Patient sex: M
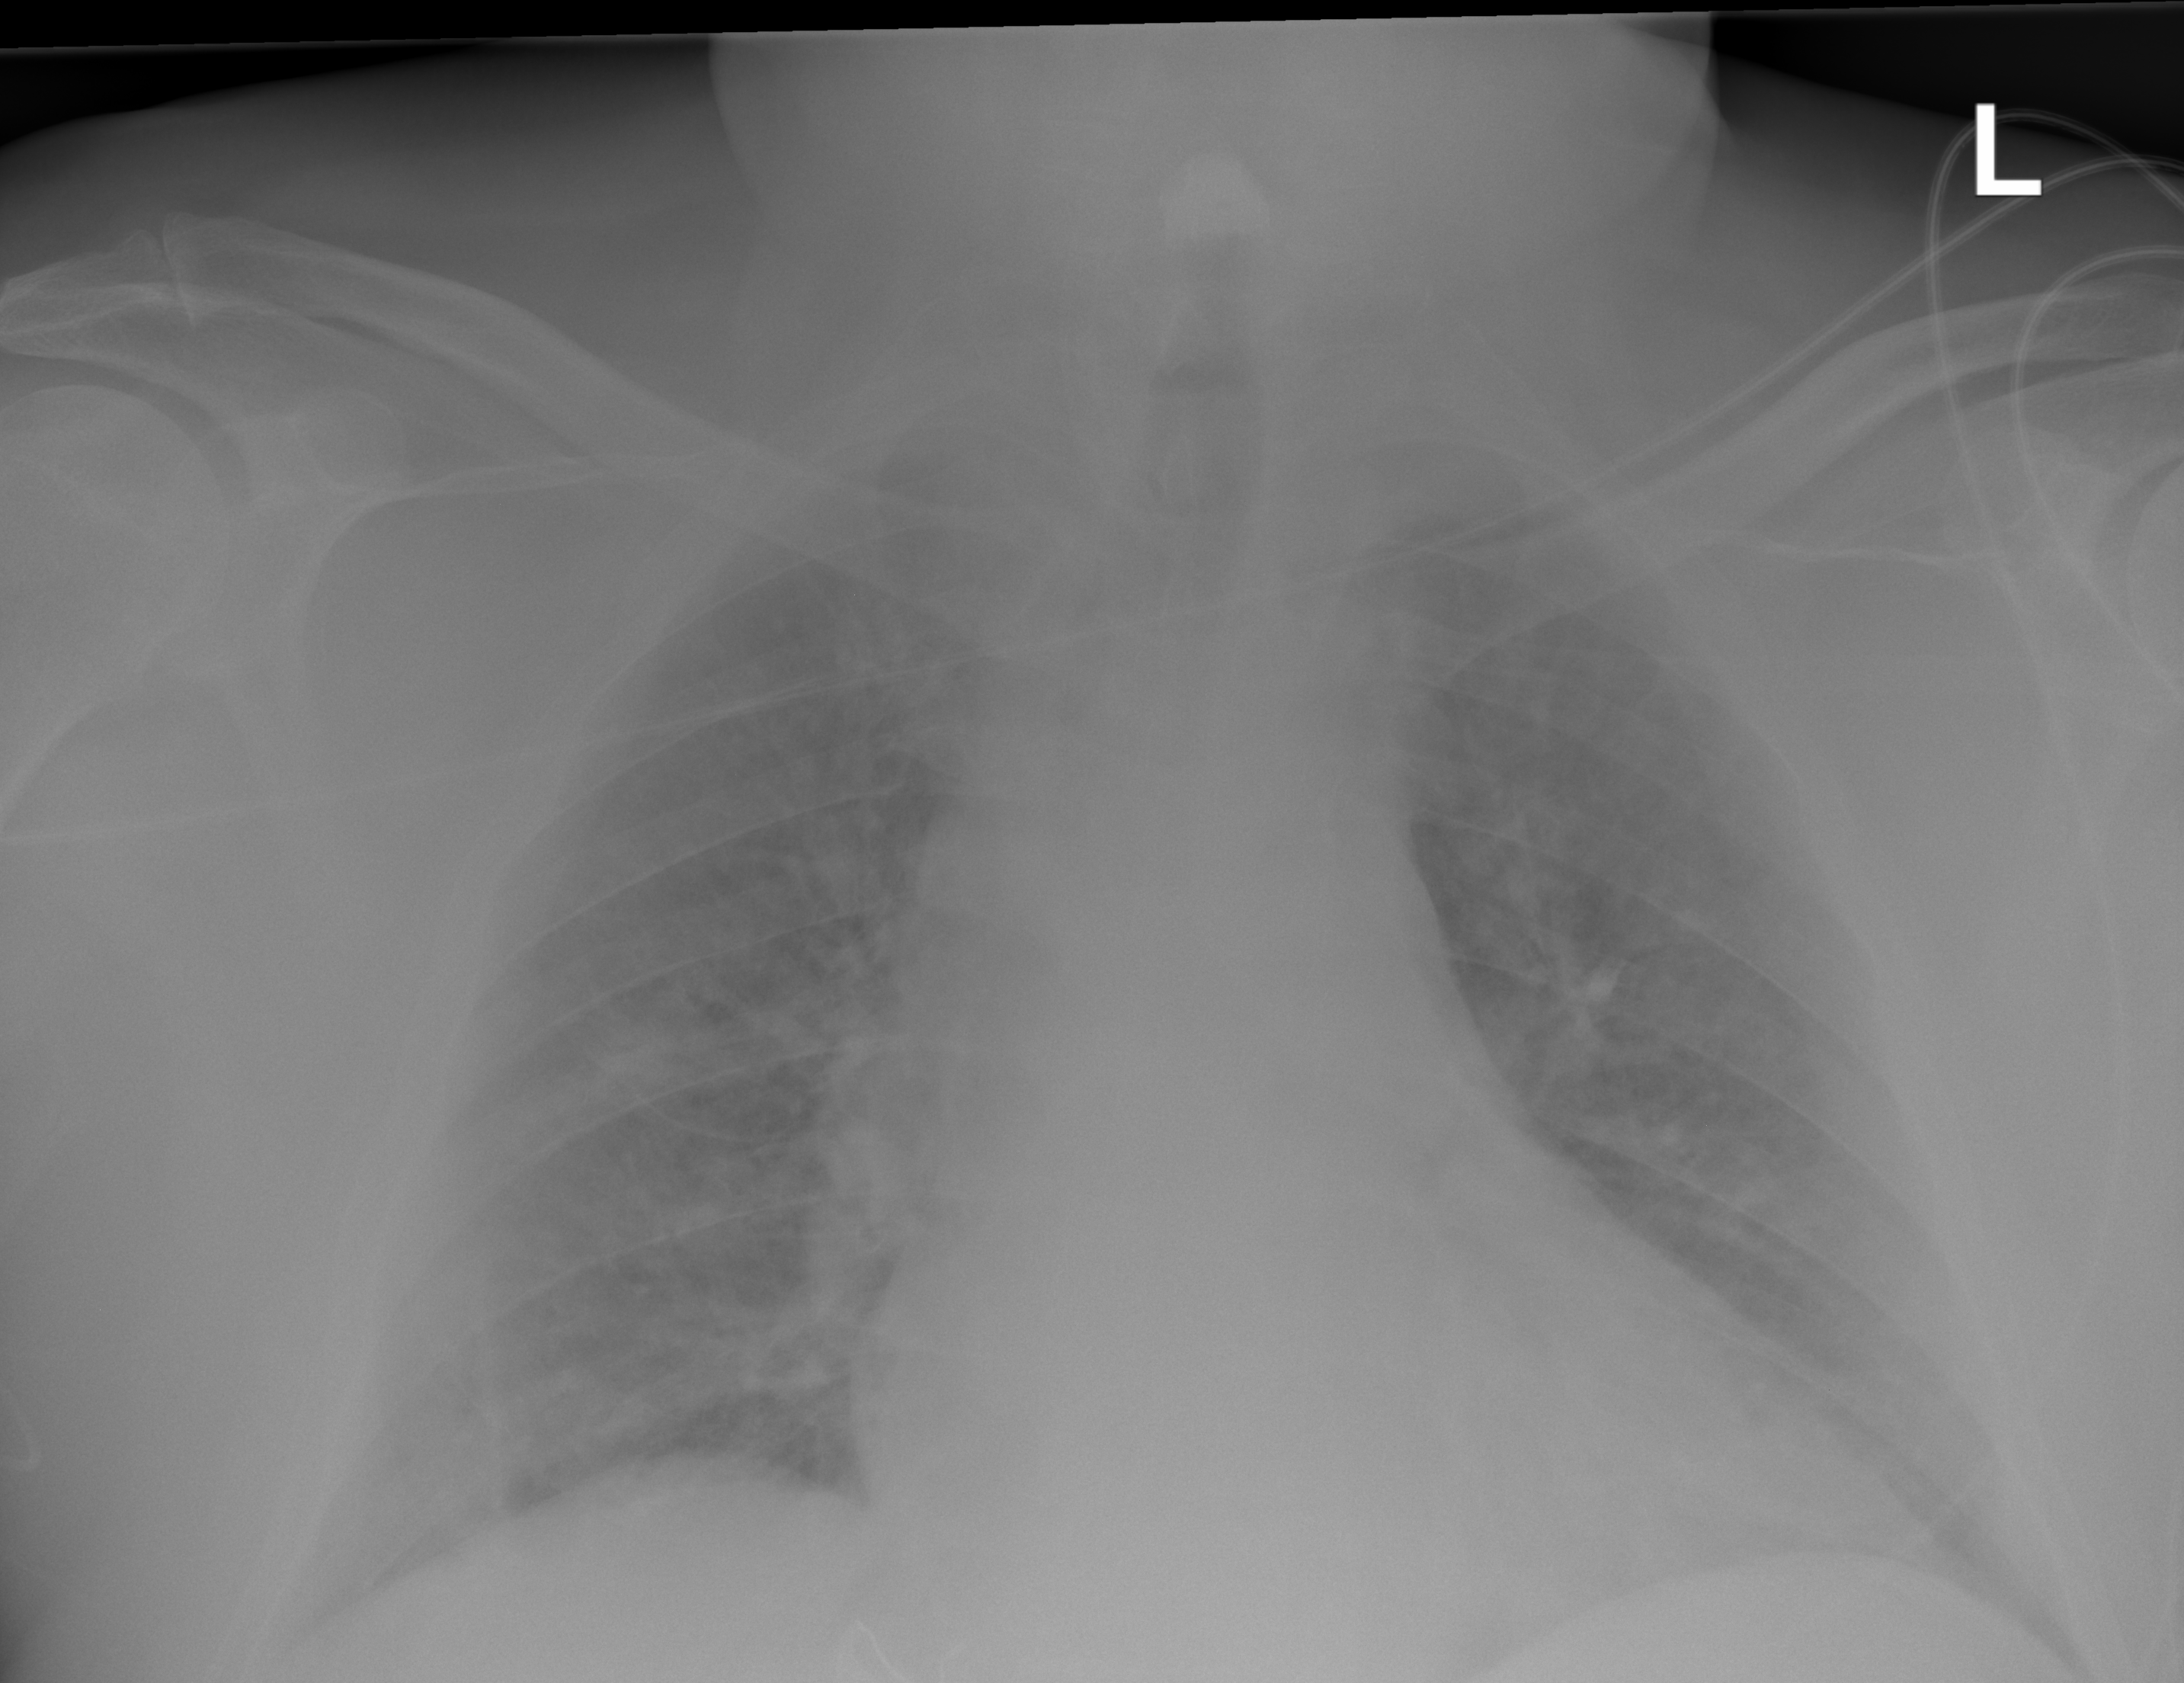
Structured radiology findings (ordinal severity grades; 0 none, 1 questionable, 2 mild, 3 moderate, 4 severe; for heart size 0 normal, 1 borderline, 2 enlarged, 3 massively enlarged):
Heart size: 1
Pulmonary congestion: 3
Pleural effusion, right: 0
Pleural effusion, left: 0
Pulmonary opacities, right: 0
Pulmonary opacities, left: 0
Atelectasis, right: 2
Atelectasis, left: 0